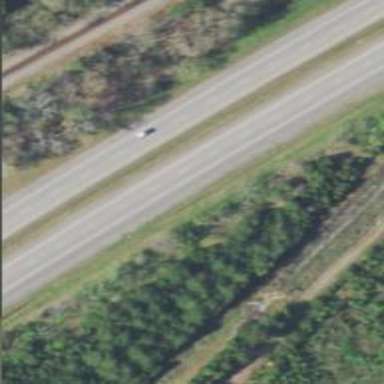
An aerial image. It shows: Trunk highway.